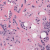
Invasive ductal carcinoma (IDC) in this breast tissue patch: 1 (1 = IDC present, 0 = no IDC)